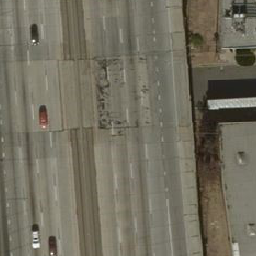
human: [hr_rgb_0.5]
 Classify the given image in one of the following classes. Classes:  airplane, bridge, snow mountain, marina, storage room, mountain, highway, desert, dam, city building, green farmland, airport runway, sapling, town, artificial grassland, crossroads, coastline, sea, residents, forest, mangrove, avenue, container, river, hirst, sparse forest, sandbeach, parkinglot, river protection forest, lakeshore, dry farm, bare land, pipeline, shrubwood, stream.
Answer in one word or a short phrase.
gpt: highway